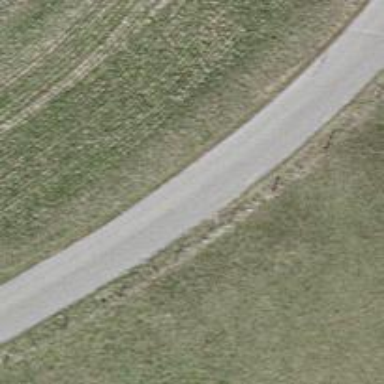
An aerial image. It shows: Unclassified road with asphalt surface.